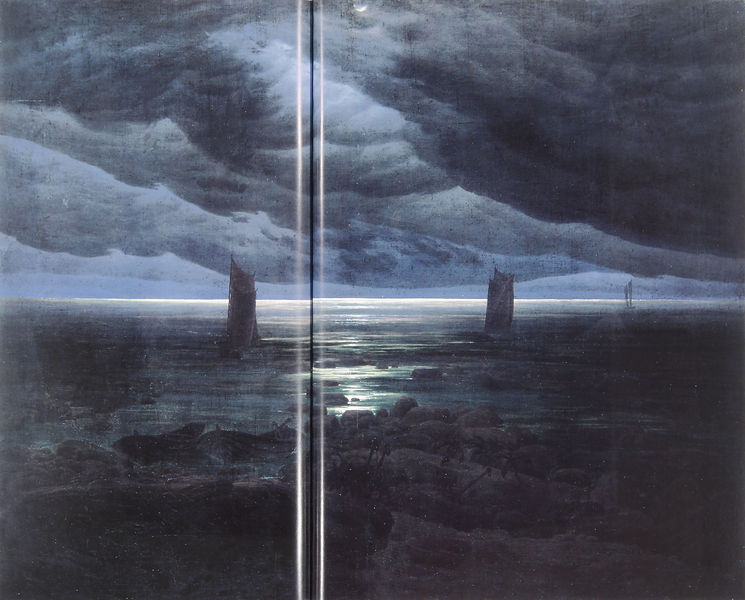
Titel: Mond hinter Wolken über dem Meeresufer
Künstler: Caspar David Friedrich
Institution: Hamburg, Kunsthalle
Schlagwörter: dunkel, felsen, gemälde, meer, wasser, wolken, ufer, licht, nacht, stein, steine, horizont, spiegelung, sonne, insel, pflanzen, boote, küste, schiff, schiffe, segel, segelschiffe, strand, düster, segelschiff, romantik, sturm, dunkelblau, reflexe, mondlicht, segeln, stangen, knick, gewitterstimmung